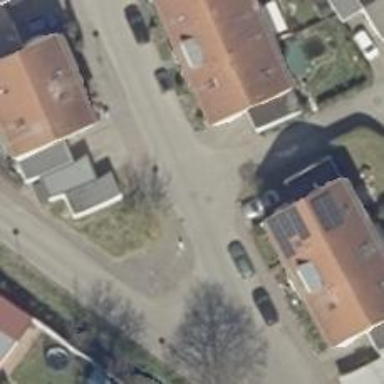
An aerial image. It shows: Residential road.